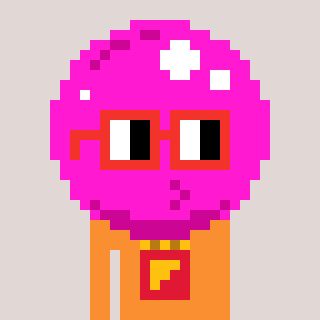
a pixel art character with square red glasses, a bubblegum-shaped head and a orange-colored body on a warm background